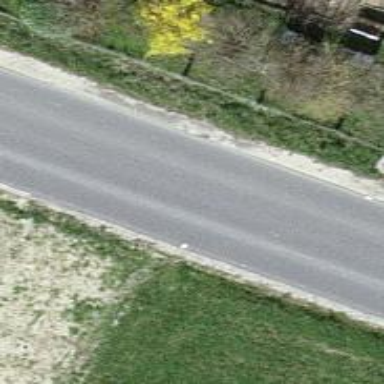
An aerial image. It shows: Tertiary road designated for bus services.